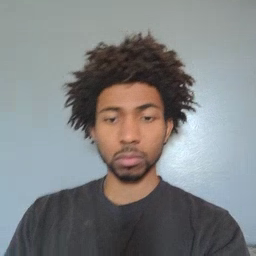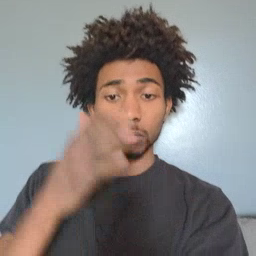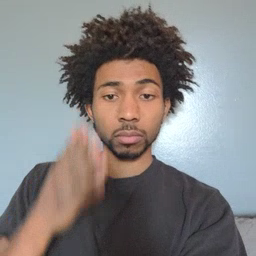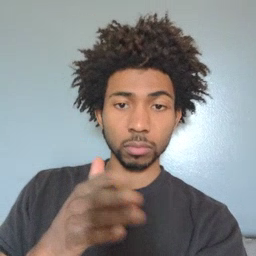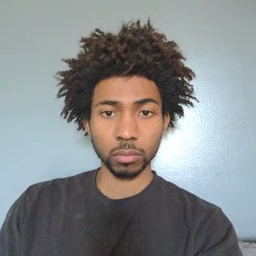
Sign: person